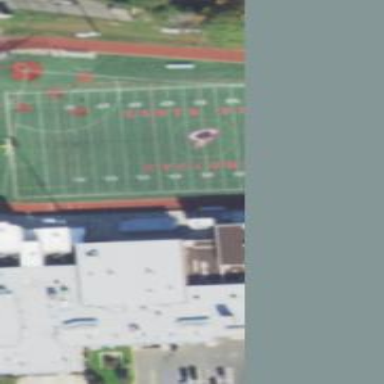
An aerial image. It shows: School building.